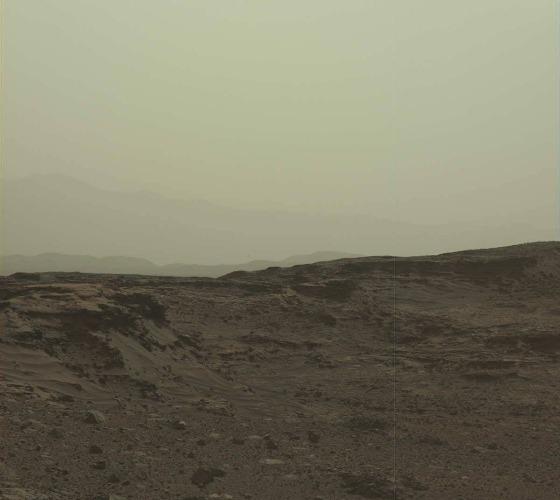
Terrain classes present: Bedrock, Gravel / Sand / Soil, Rock, Sky / Distant Mountains